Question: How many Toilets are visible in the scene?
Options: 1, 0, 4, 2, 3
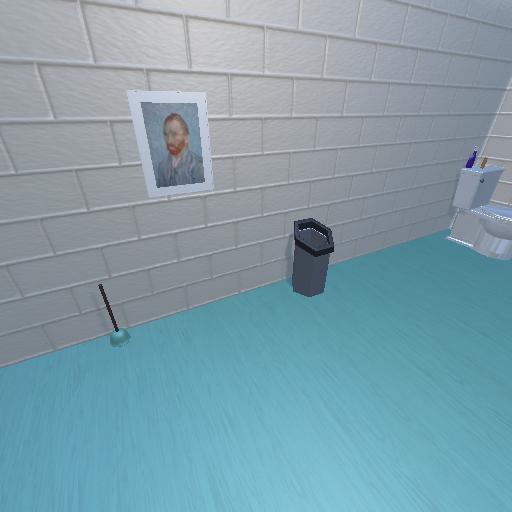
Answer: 1